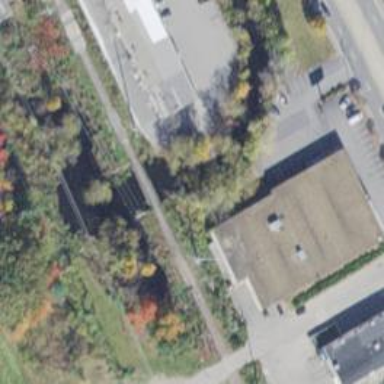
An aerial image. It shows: Abandoned railway bridge over path.